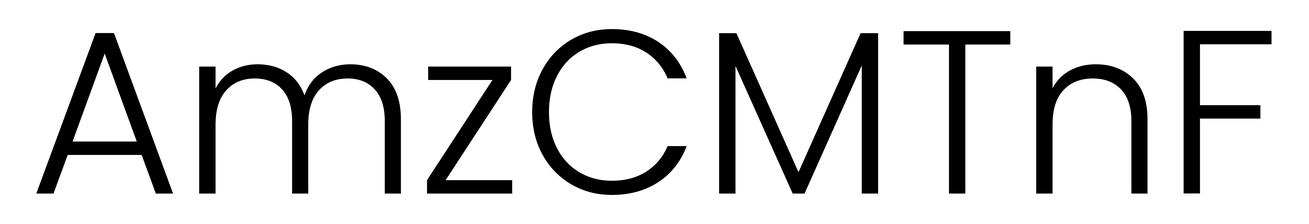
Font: Poppins-Light